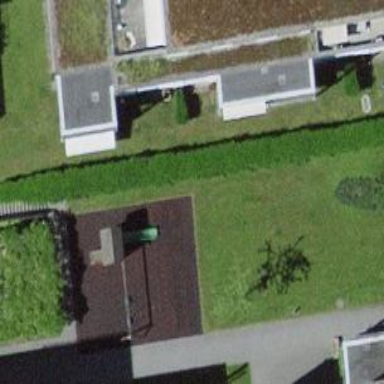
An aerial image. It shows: Playground area for leisure land.